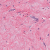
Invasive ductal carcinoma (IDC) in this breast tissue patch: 0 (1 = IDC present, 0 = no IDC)